Interaction volume radius: 5 \u00c5
Interaction volume height: 10 \u00c5
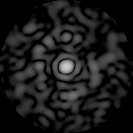
Disorder parameter: 0.8313